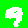
Digit: 9